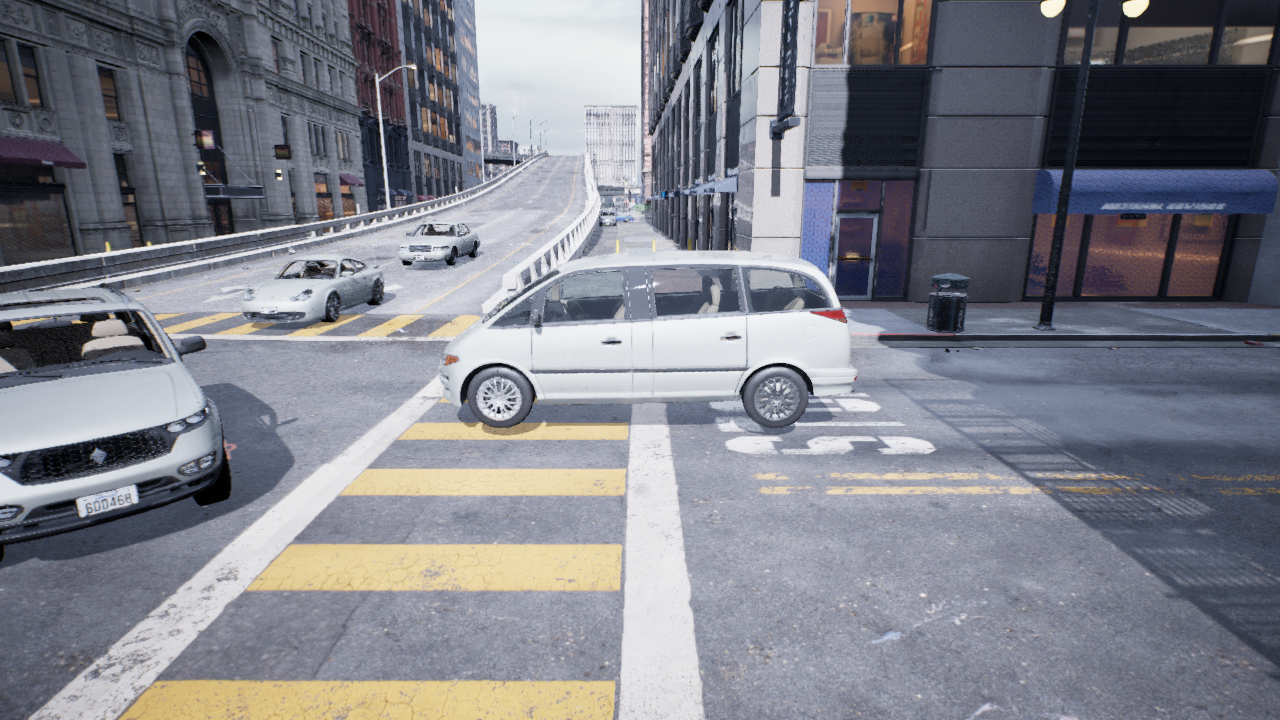
Venue: residential
Lighting: overcast
Vehicle rig: minivan